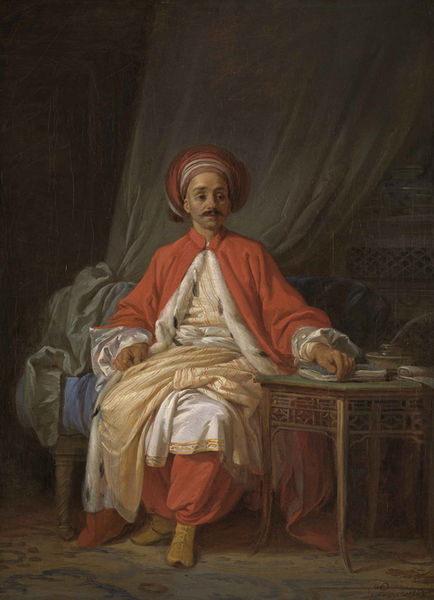
Titel: Bildnis eines Orientalen
Künstler: Jean-Baptiste Le Prince
Standort: Karlsruhe
Institution: Staatliche Kunsthalle Karlsruhe
Schlagwörter: blue, chair, curtain, curtains, fancy, hat, king, ornate, red, white, bench, carpet, interior, painting, portrait, seated, sitting, table, brown, screen, feather, hand, african, man, orange, drapes, sash, light, gaze, coat, fur, silk, boots, books, pen, quill, papers, drapery, cape, pose, ink, book, slippers, tent, orient, arabic, islam, carving, rich, arab, eastern, exotic, oriental, muslim, mustache, moustache, india, turban, nobility, indoor, cuffs, inside, ermine, ruler, sultan, headdress, headgear, notebook, carved, domestic, tunic, persia, melancholic, middle east, east, bok, turk, pantaloons, red robe, moroccan, feather pen, red turban, shah, expotic, turkish person, khalif, sovereign